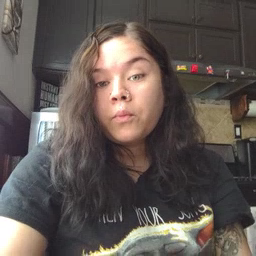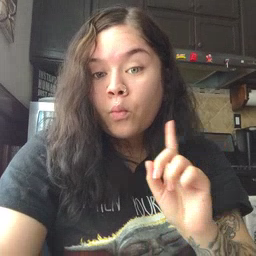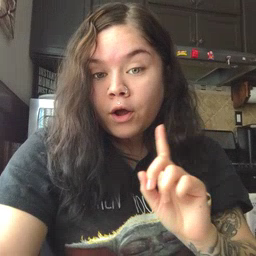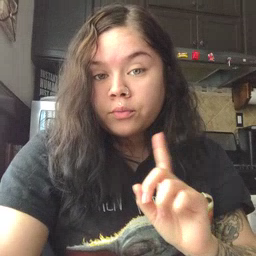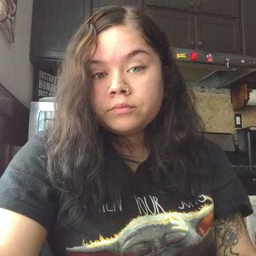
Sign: where